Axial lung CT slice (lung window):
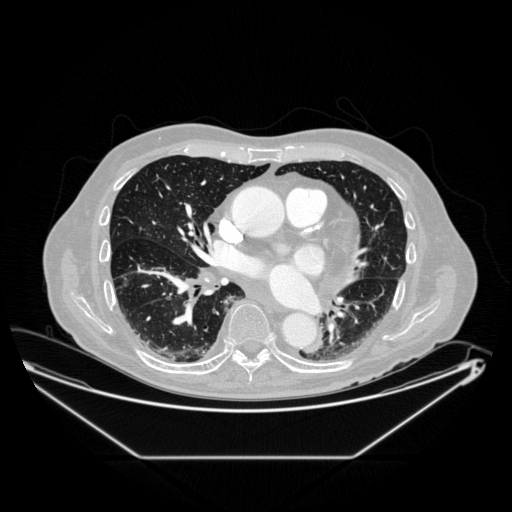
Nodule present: yes
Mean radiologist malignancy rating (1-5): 3.5